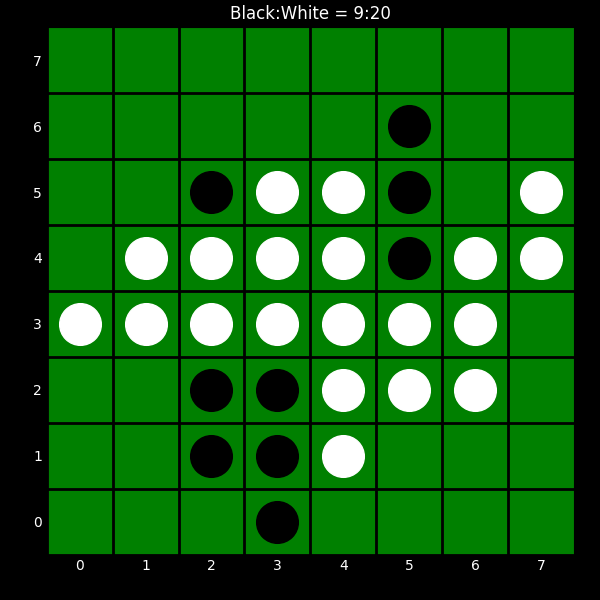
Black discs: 9
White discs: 20